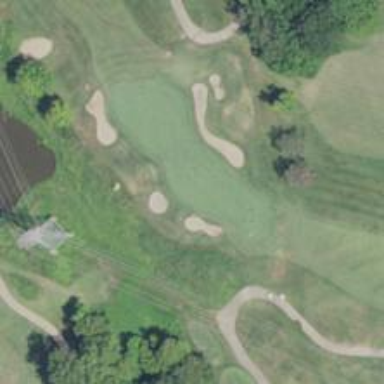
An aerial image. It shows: View of golf hole.